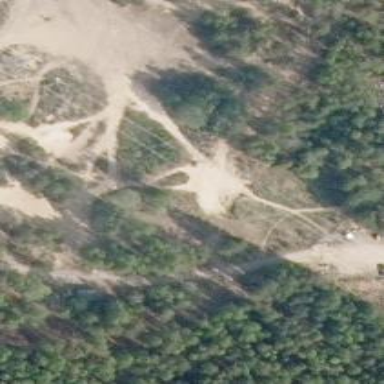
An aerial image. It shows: Disc golf basket.